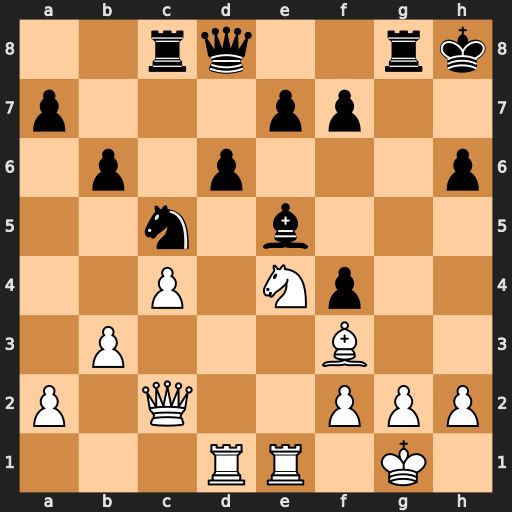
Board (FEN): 2rq2rk/p3pp2/1p1p3p/2n1b3/2P1Np2/1P3B2/P1Q2PPP/3RR1K1
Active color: w
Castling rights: -
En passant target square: -
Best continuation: Nxc5 Rxc5 b4 Rc7 Rxe5 dxe5 Rxd8